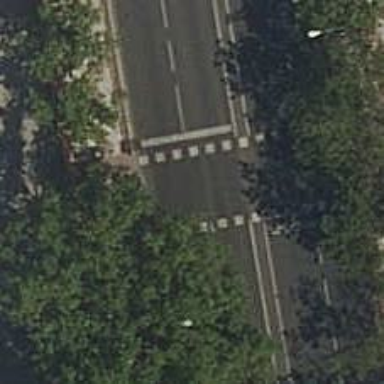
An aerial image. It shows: Footway crossing with traffic signals.